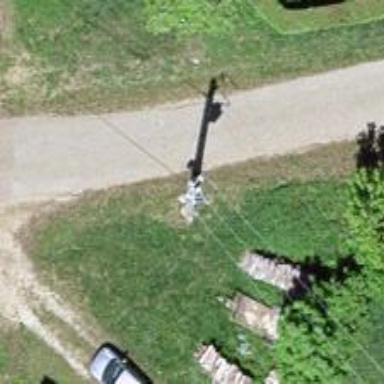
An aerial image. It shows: Power pole next to minor distribution substation with main transformer.